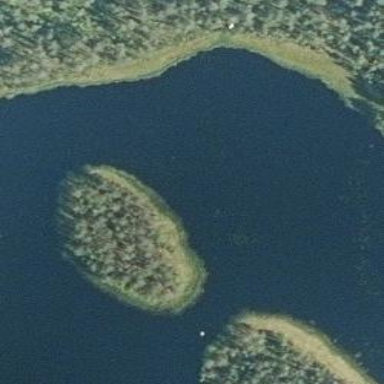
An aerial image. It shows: Image showing island.